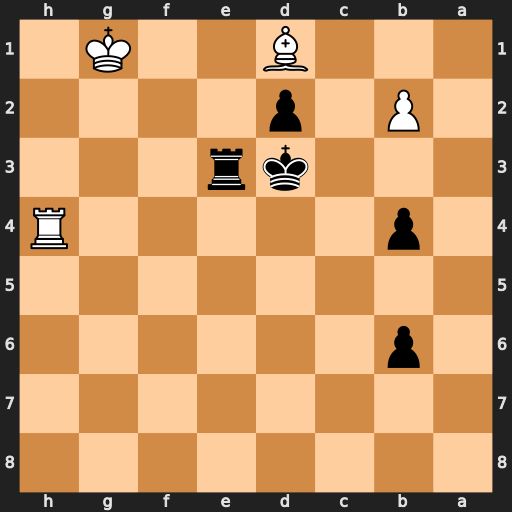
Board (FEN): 8/8/1p6/8/1p5R/3kr3/1P1p4/3B2K1
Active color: b
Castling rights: -
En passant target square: -
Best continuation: Re1+ Kf2 Rxd1 Rh3+ Kc2